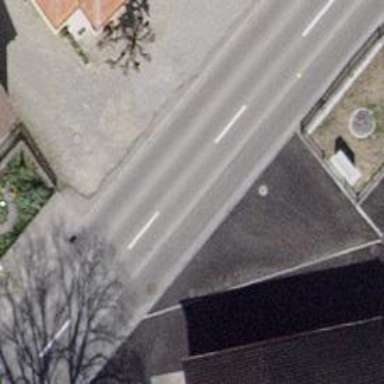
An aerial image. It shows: Secondary road with asphalt surface.